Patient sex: M
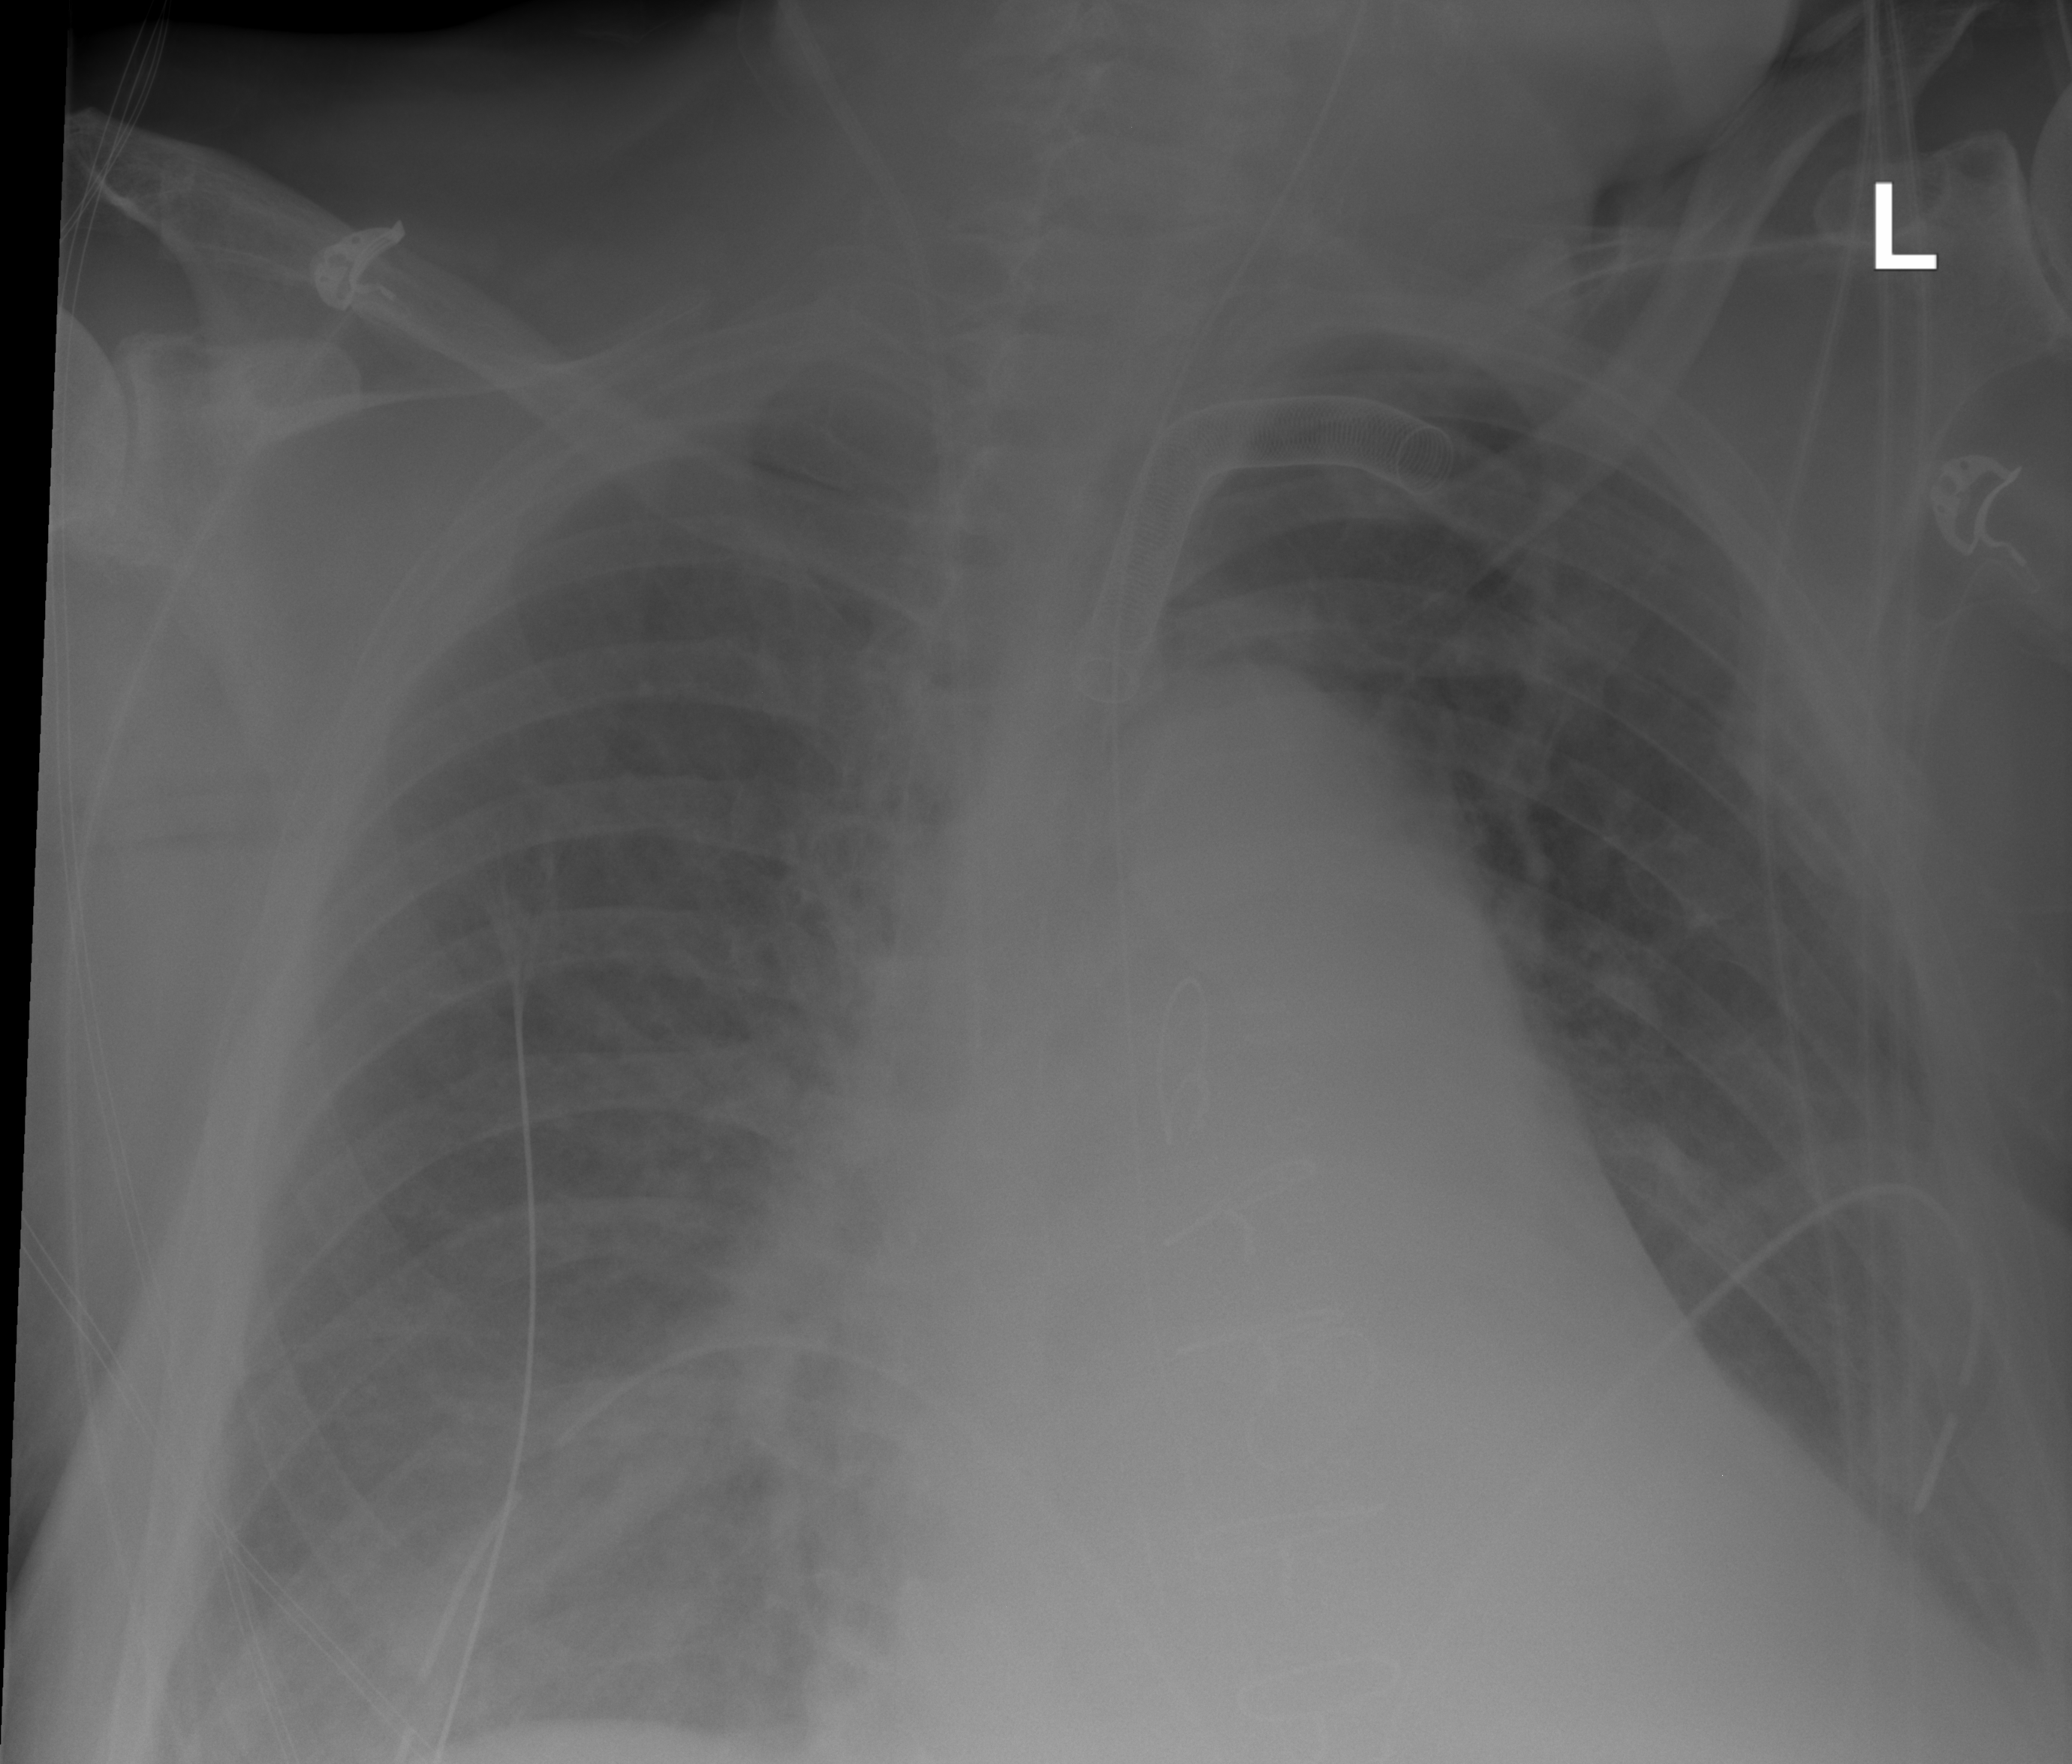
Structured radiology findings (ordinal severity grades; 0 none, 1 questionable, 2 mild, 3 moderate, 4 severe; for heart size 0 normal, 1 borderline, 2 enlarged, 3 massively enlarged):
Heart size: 1
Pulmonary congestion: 2
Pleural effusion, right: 1
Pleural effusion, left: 1
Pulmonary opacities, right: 2
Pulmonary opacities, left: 0
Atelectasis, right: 2
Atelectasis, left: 2